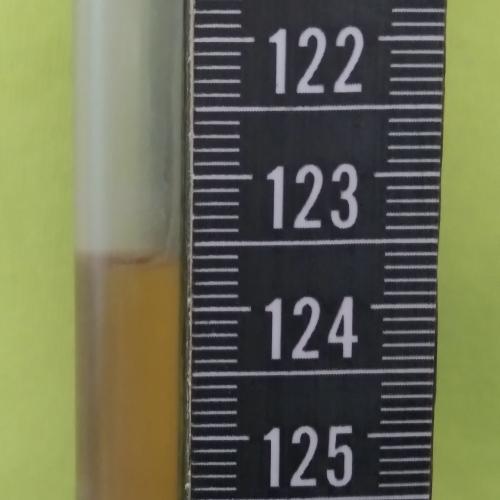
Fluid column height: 123.6 cm